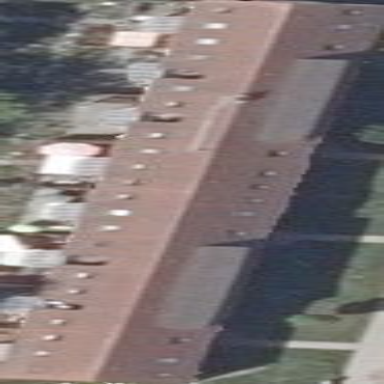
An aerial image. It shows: Gabled roof adorns the apartments building.